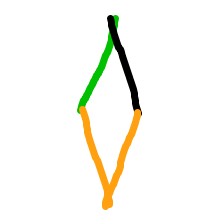
Shape: rhombus